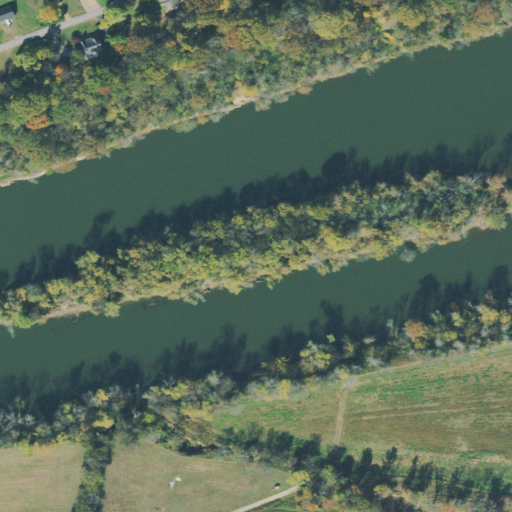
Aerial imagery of island in Tennessee named Carters Island containing open water, deciduous forest, pasture, mixed forest, woody wetlands, low intensity development, herbaceous wetlands, open development, and medium intensity development